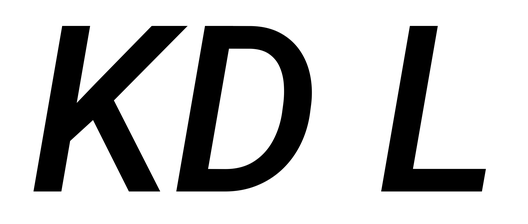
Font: Roboto-Italic_Medium_Italic